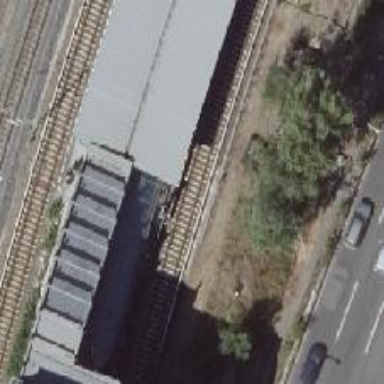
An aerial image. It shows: Solitary milestone along the railway.